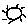
Label: sun